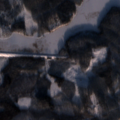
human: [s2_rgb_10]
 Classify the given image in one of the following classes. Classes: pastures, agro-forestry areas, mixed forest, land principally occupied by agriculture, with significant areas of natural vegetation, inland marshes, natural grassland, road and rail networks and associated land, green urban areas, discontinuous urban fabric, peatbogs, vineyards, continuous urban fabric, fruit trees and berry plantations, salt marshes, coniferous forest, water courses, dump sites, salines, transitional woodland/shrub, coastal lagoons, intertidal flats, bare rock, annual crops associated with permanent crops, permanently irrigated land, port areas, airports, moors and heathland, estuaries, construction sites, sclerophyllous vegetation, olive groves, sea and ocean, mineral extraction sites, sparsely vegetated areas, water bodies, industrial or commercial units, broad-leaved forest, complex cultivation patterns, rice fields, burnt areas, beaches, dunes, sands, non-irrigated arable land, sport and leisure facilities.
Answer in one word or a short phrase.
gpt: broad-leaved forest, coniferous forest, mixed forest, transitional woodland/shrub, water bodies